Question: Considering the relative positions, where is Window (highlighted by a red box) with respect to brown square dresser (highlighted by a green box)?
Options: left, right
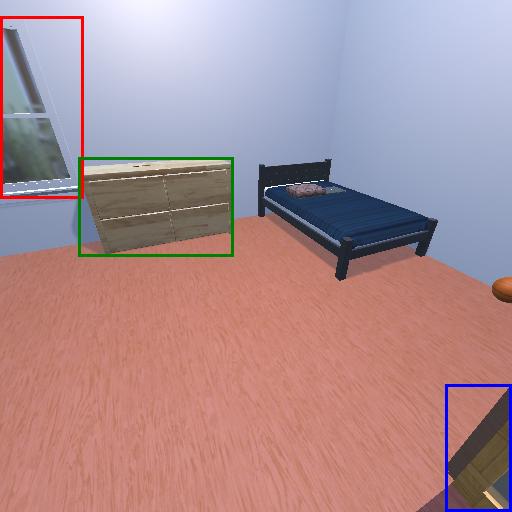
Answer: left